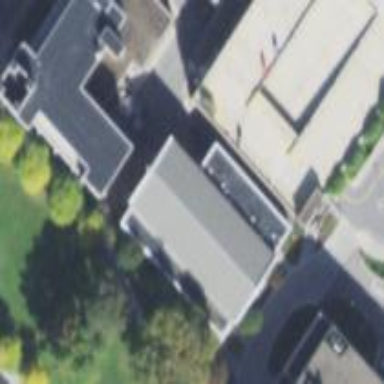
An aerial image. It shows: View of university building.